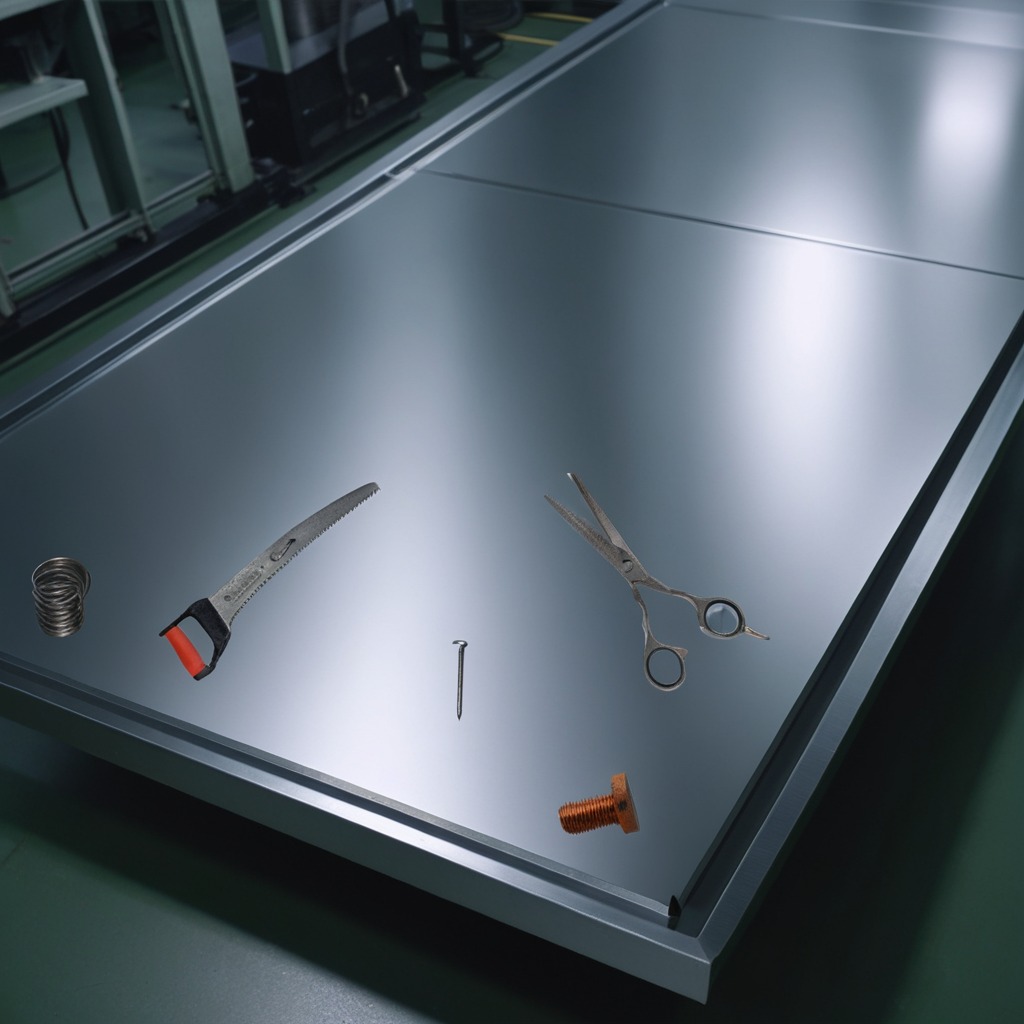
A metal machine screw, an iron nail, a coiled metal spring, a metal saw, and a pair of scissors are lying on the metal table.